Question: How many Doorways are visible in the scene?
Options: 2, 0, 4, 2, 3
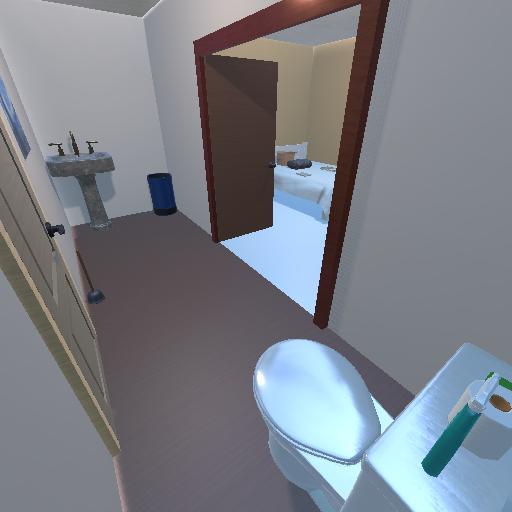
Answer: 2